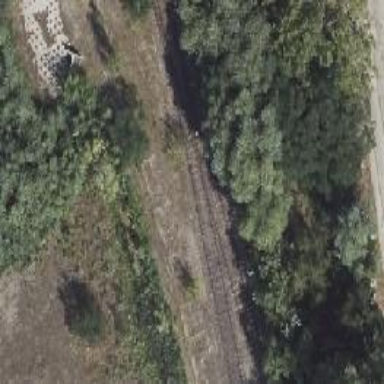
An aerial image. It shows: Disused railway yard.